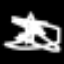
Label: octagon